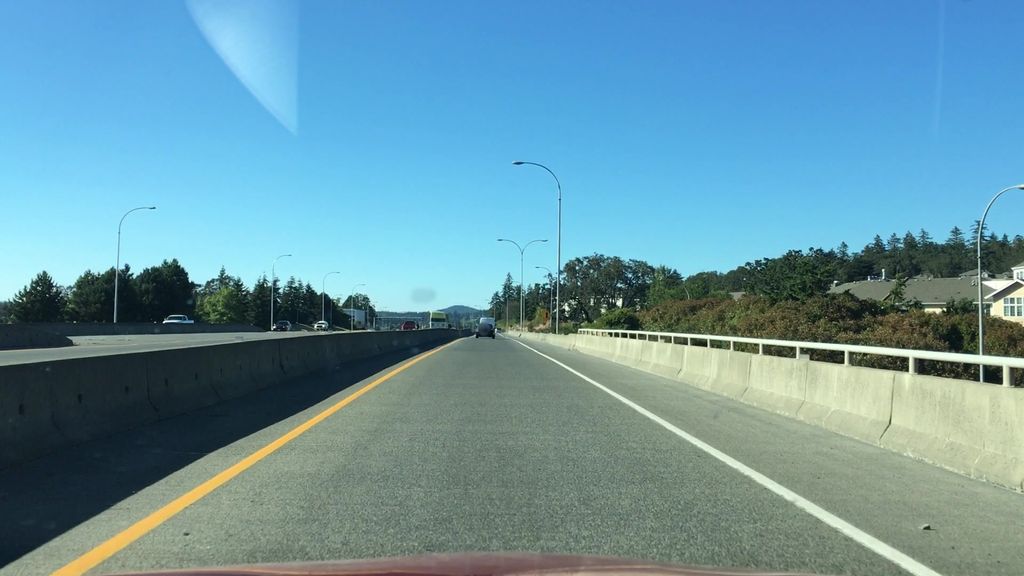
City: victoria